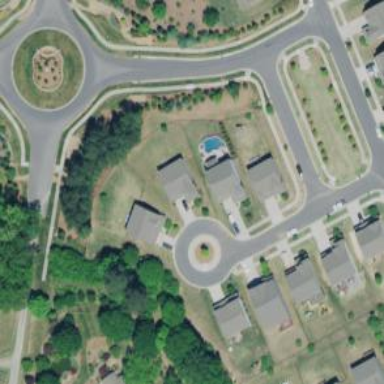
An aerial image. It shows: Turning loop on the road.